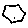
Label: hexagon